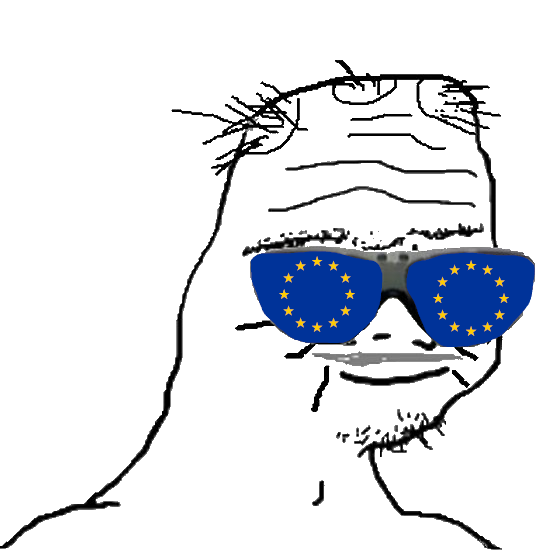
Label: 5_Boomer